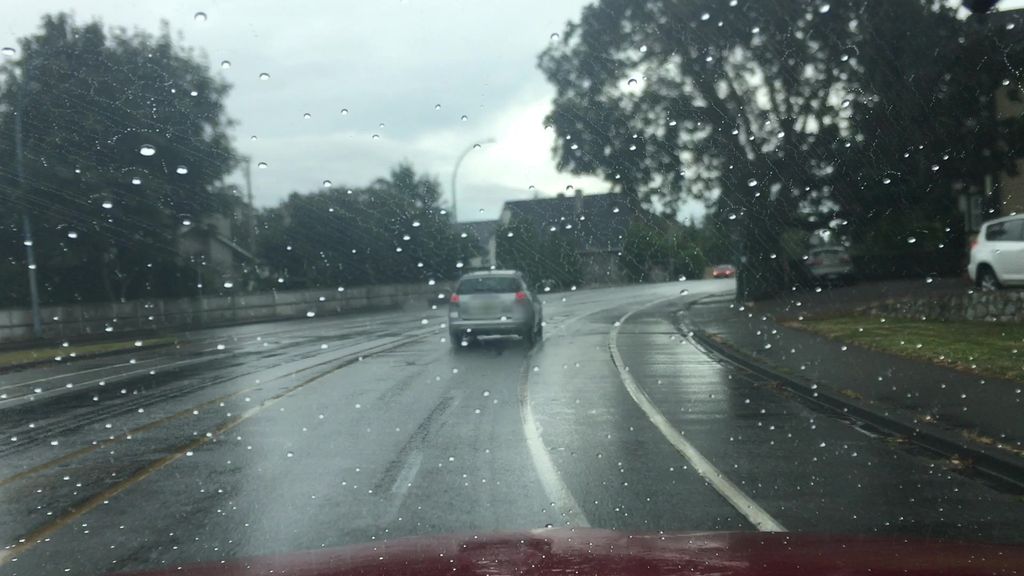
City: victoria